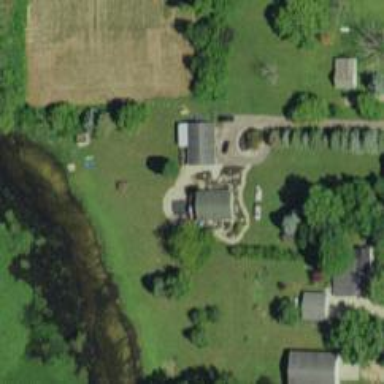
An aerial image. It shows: Driveway.